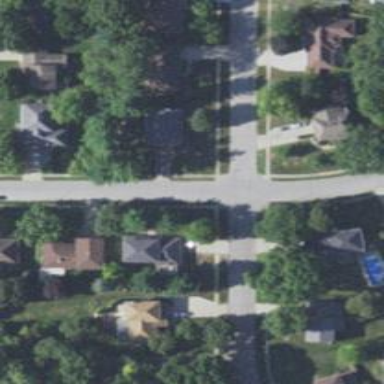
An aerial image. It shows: Unmarked road crossing.